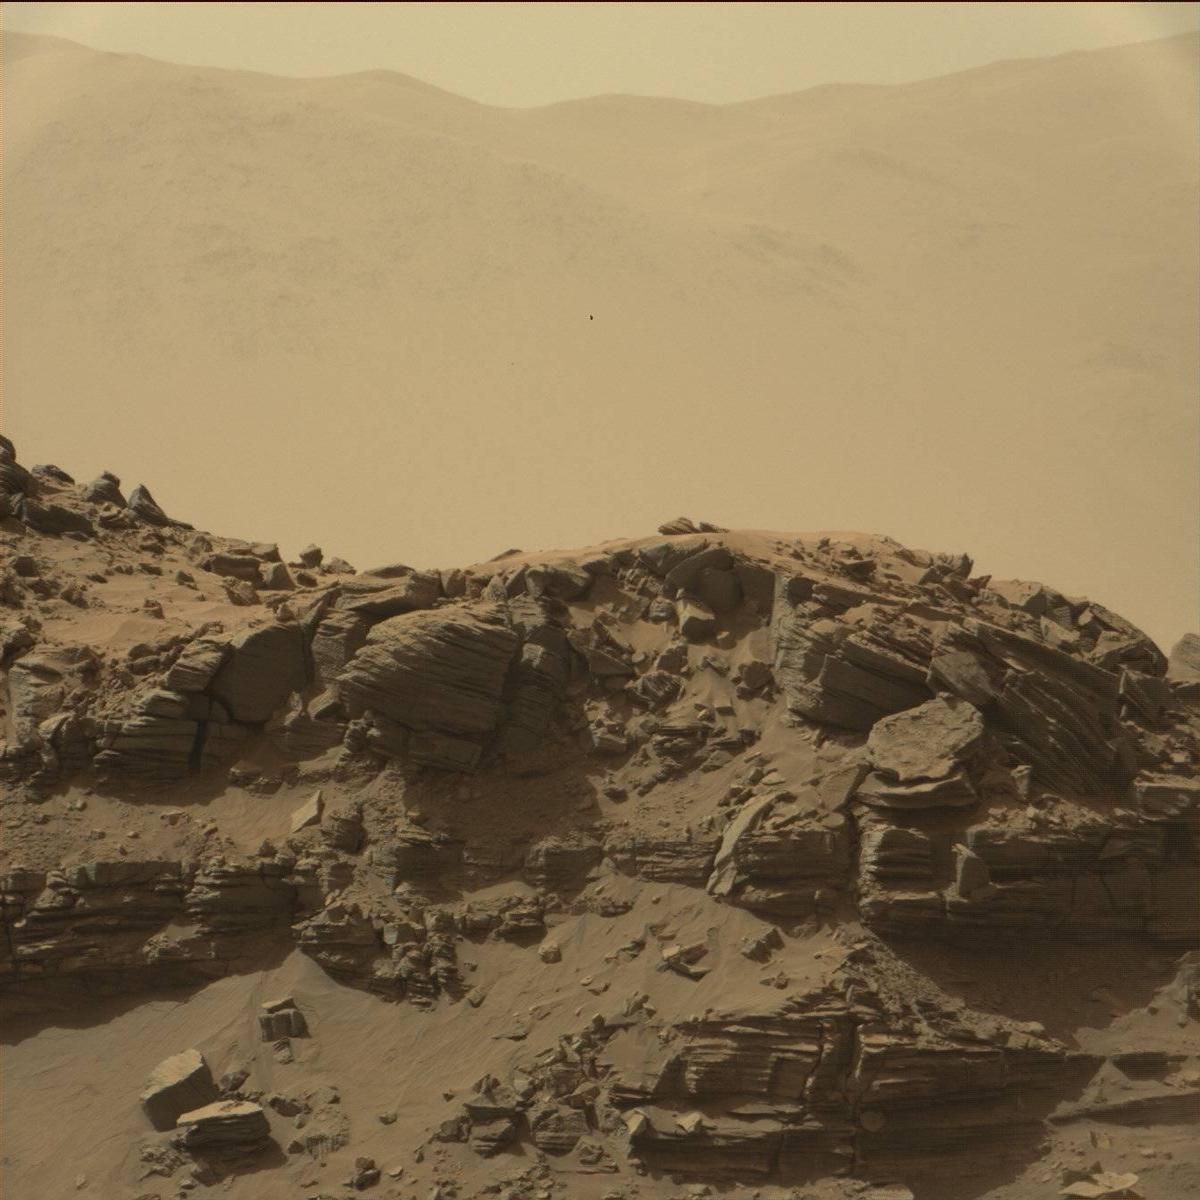
Terrain classes present: Bedrock, Ridge, Sand / Soil, Sky